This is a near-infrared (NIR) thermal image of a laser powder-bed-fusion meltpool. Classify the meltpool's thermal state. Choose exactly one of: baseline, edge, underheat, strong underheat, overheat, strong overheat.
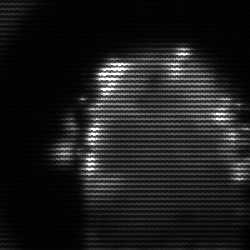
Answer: baseline